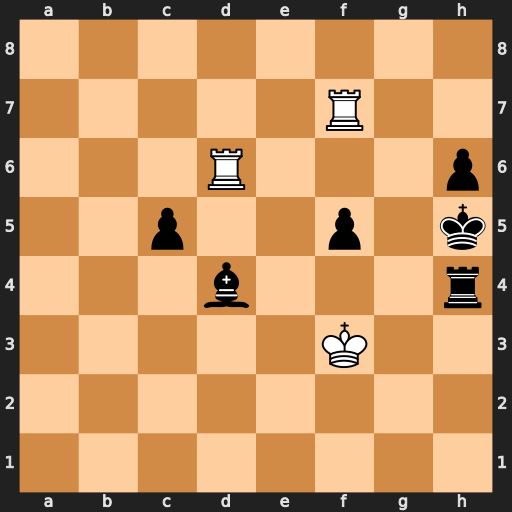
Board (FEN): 8/5R2/3R3p/2p2p1k/3b3r/5K2/8/8
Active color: w
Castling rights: -
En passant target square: -
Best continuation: Rxf5#